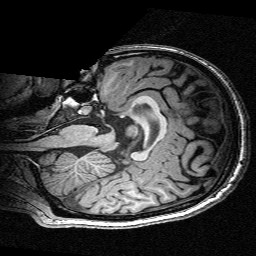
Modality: T1w
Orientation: sagittal
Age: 27
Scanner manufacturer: siemens
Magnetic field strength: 3 T
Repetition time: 2.3 s
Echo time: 0.00336 s